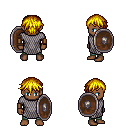
a pixel art fantasy rpg character, male body template, human, dark skin, chain mail, teal pants, blonde short bangs hairstyle, leather bracers, shield, four views (front, back, left, right), 2x2 character sprite sheet, small pixel art, hard edges, no anti-aliasing